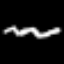
Label: squiggle